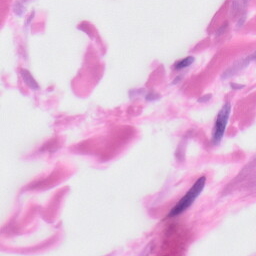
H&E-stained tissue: Skin